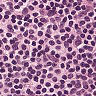
Metastatic tissue present: no